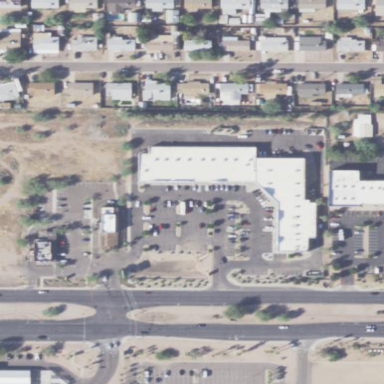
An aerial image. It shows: Retail building.